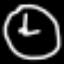
Label: clock